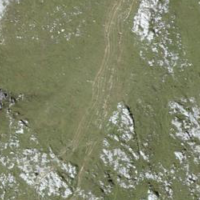
EUNIS habitat code: 26
Species observed at this site:
Arnica montana
Dryas octopetala
Leontopodium nivale